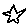
Label: star